Aerial crown-view tile of a tropical tree (Barro Colorado Island, Panama), acquired 20250715:
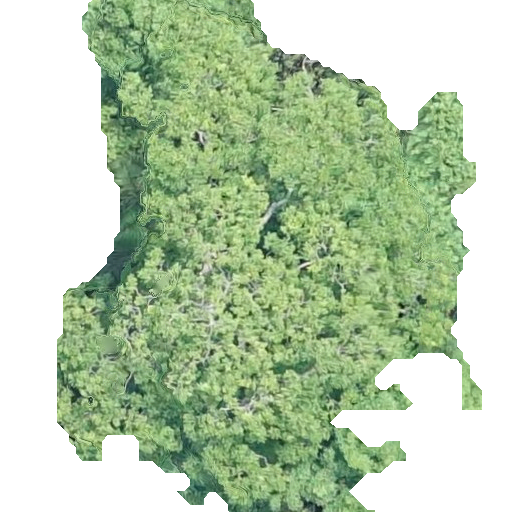
Species: Astronium graveolens
GBIF accepted scientific name: Astronium graveolens
Crown area: 243.652 m²